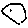
Label: circle